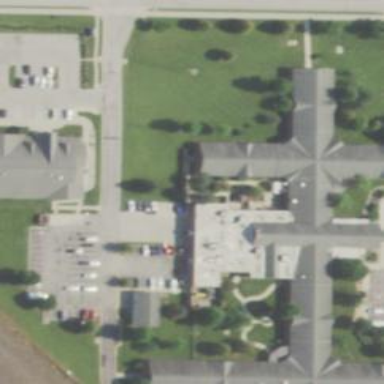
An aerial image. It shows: Building that serves as nursing home.